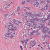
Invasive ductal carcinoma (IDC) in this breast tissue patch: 1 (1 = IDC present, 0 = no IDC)